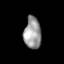
Tissue: skin
Cell type: Epithelial cells
Senescence score: 0.245
Nuclear area (px): 532
Mean DAPI intensity: 154.789